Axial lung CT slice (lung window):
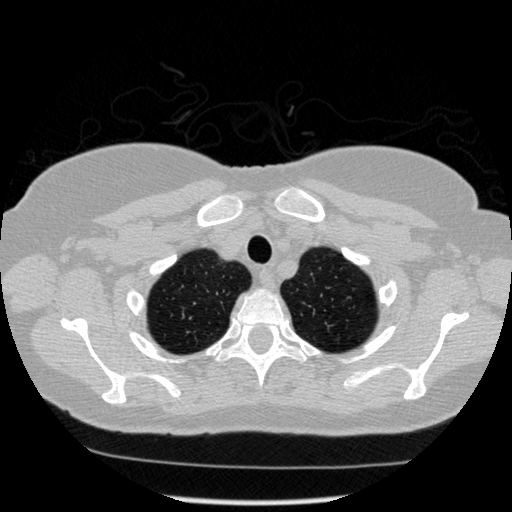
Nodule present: no